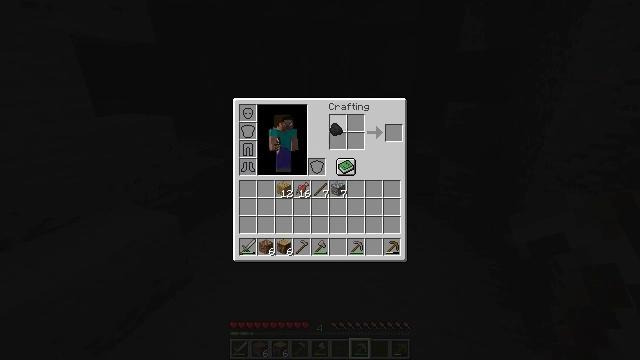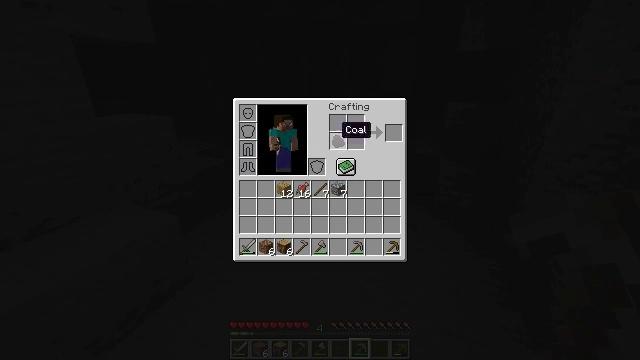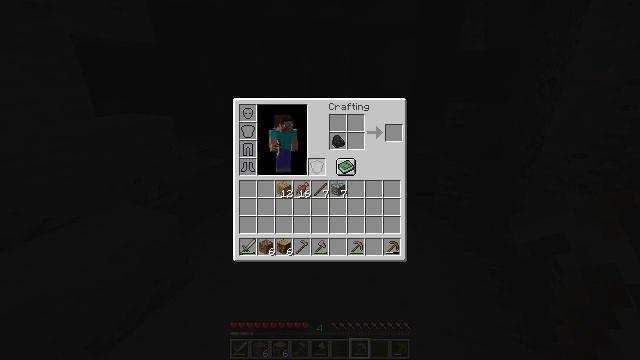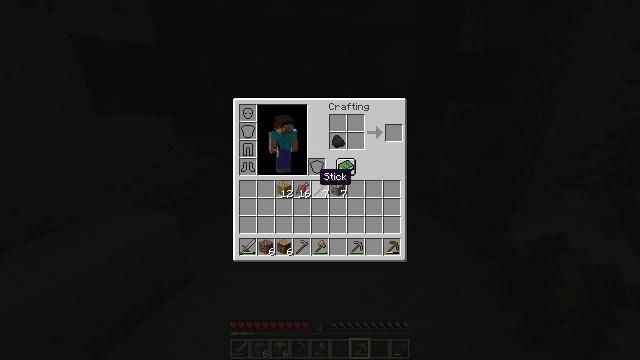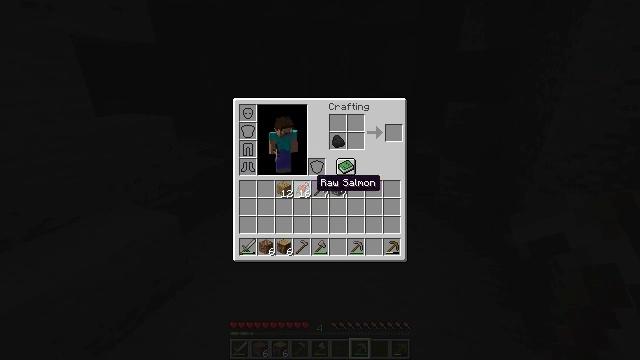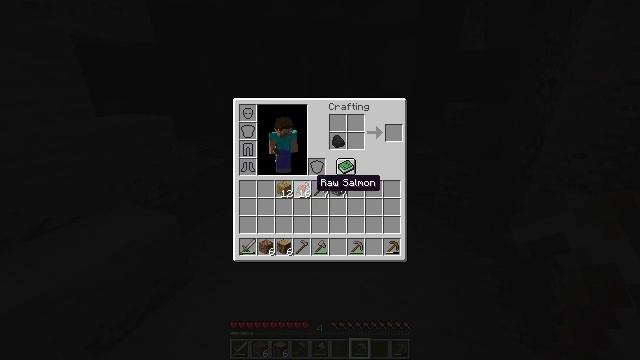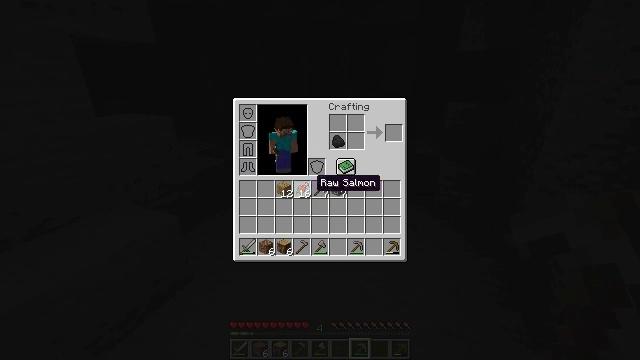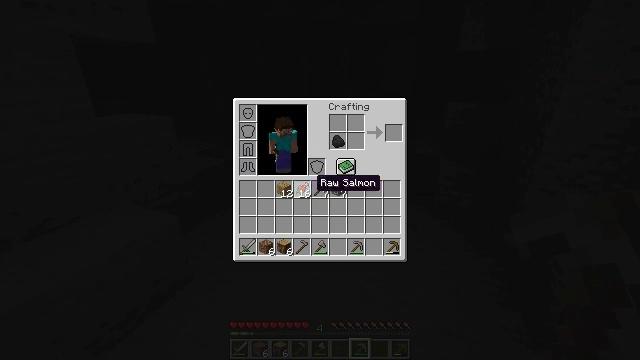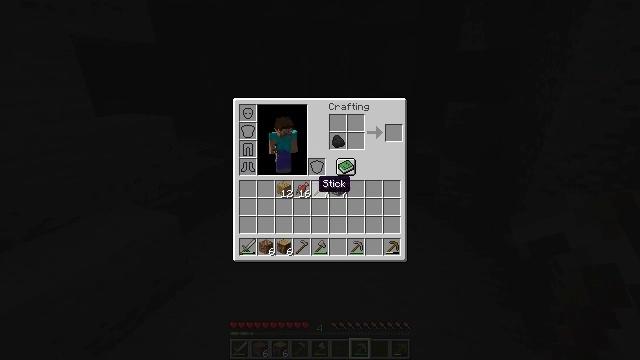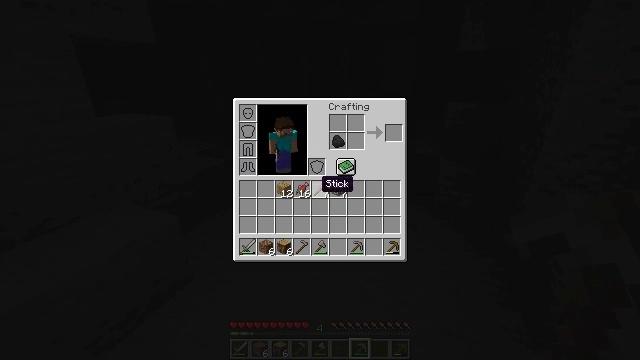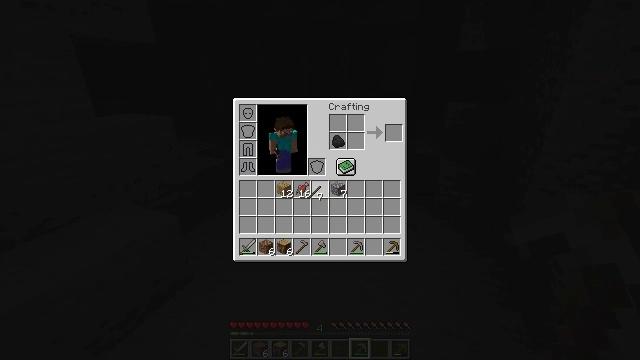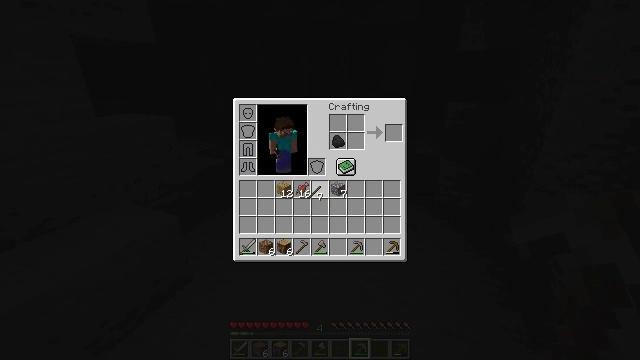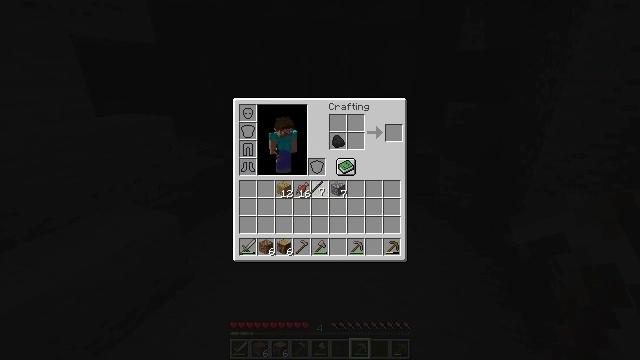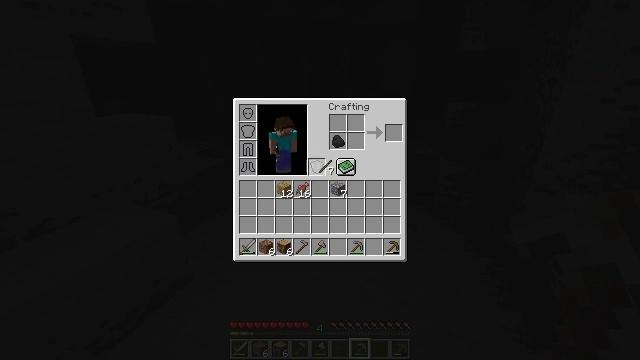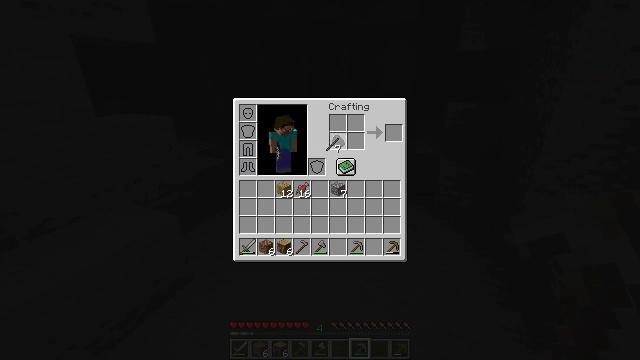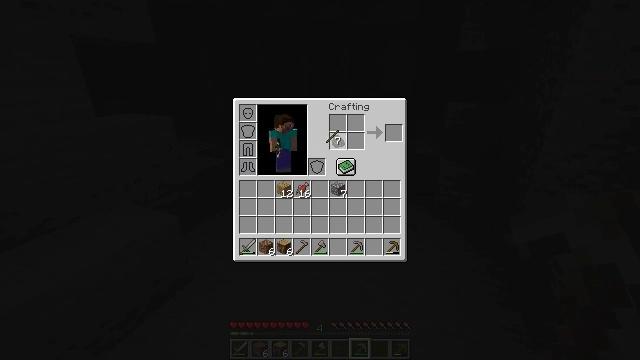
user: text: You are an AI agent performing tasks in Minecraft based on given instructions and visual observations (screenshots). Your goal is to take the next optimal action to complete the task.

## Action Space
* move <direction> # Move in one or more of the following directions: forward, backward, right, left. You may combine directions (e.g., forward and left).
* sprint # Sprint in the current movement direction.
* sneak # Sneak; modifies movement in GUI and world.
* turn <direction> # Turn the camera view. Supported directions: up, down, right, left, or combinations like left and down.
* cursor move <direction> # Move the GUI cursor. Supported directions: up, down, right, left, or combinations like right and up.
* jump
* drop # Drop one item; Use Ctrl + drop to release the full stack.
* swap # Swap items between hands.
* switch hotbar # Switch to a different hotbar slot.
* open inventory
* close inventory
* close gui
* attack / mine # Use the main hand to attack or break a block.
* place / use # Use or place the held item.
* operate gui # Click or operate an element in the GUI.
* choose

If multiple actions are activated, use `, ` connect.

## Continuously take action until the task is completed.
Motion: motion action
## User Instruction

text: Interact with the crafting table to make a torch.
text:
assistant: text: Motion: cursor move down
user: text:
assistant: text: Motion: cursor move left and down
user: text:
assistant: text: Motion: cursor move left and down
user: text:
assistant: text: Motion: no_op
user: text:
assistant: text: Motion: no_op
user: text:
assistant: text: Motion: no_op
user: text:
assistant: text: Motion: no_op
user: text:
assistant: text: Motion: no_op
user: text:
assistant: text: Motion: no_op
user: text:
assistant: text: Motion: operate gui
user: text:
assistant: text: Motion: operate gui
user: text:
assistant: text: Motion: operate gui
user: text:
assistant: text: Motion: cursor move right and up
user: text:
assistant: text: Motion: cursor move right and up
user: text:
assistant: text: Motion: cursor move up
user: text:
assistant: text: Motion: no_op
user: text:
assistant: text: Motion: no_op
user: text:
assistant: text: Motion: no_op
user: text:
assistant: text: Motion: no_op
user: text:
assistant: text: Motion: no_op
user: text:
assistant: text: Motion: no_op
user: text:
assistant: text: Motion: no_op
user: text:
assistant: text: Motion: no_op
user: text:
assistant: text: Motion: no_op
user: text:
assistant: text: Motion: operate gui
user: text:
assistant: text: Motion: operate gui
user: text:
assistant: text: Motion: operate gui
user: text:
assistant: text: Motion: no_op
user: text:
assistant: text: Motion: no_op
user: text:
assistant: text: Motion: no_op